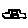
Label: car